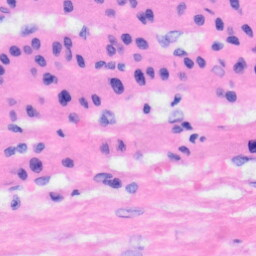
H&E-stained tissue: Liver